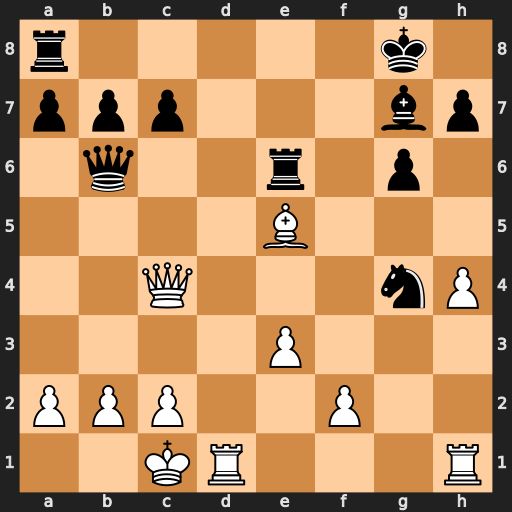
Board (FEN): r5k1/ppp3bp/1q2r1p1/4B3/2Q3nP/4P3/PPP2P2/2KR3R
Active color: w
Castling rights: -
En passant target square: -
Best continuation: Rd6 cxd6 Qxe6+ Kh8 Bxg7+